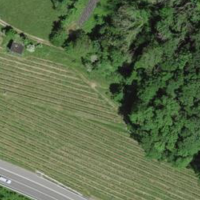
EUNIS habitat code: 25
Species observed at this site:
Pholidoptera griseoaptera
Tettigonia viridissima
Oecanthus pellucens
Phaneroptera nana
Gomphocerippus rufus
Cornus sanguinea